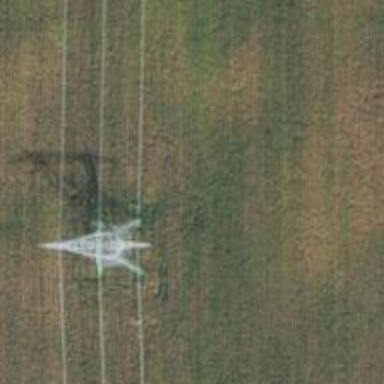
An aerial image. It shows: Power tower.